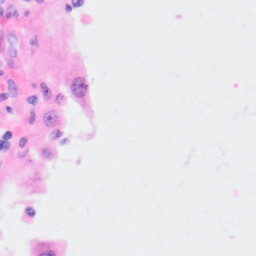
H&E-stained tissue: Kidney